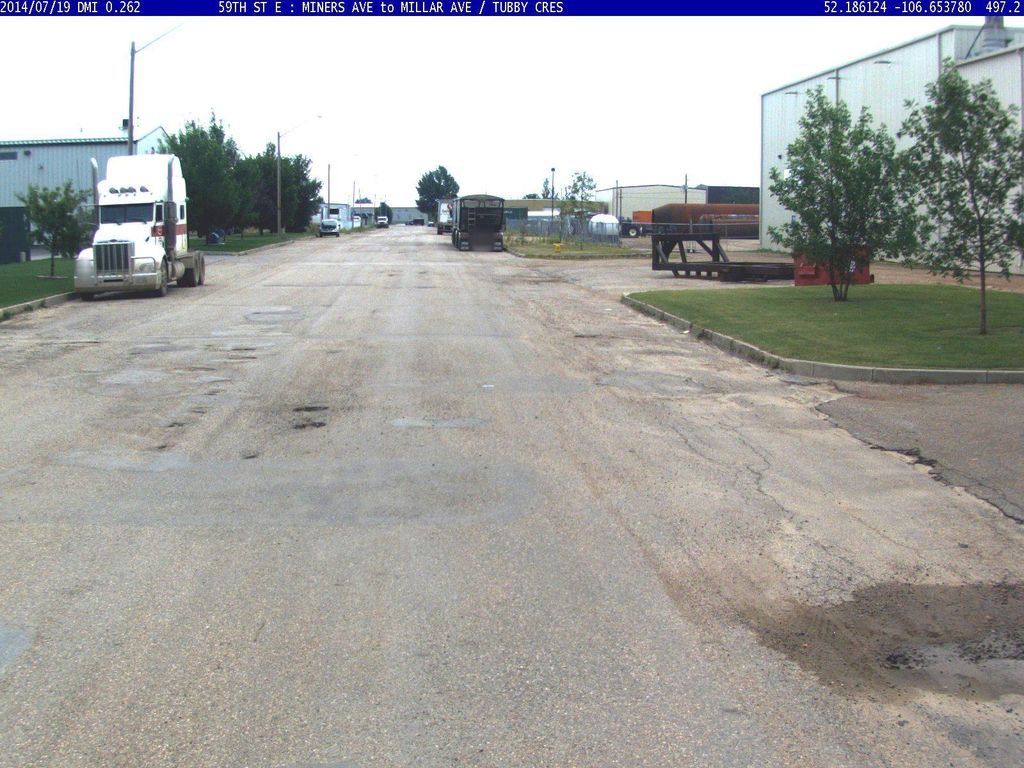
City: saskatoon